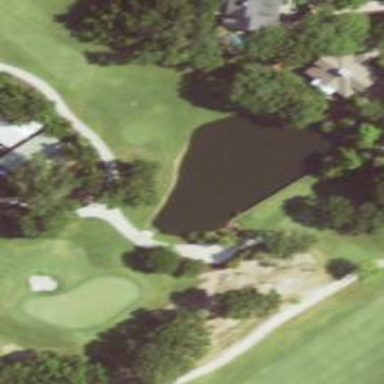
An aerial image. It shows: Water hazard on golf course.